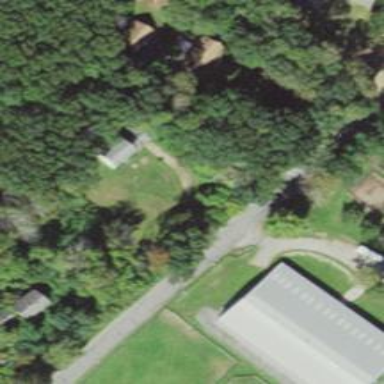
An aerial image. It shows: Residential driveway.